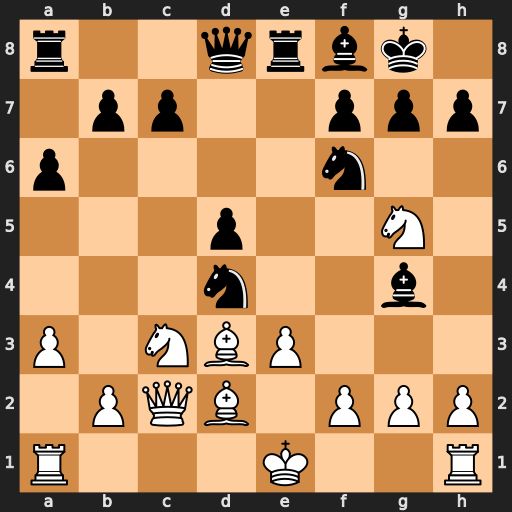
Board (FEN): r2qrbk1/1pp2ppp/p4n2/3p2N1/3n2b1/P1NBP3/1PQB1PPP/R3K2R
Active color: w
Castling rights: KQ
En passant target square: -
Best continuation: Bxh7+ Nxh7 Qxh7#